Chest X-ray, PA view. Patient: 67 years old, sex M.
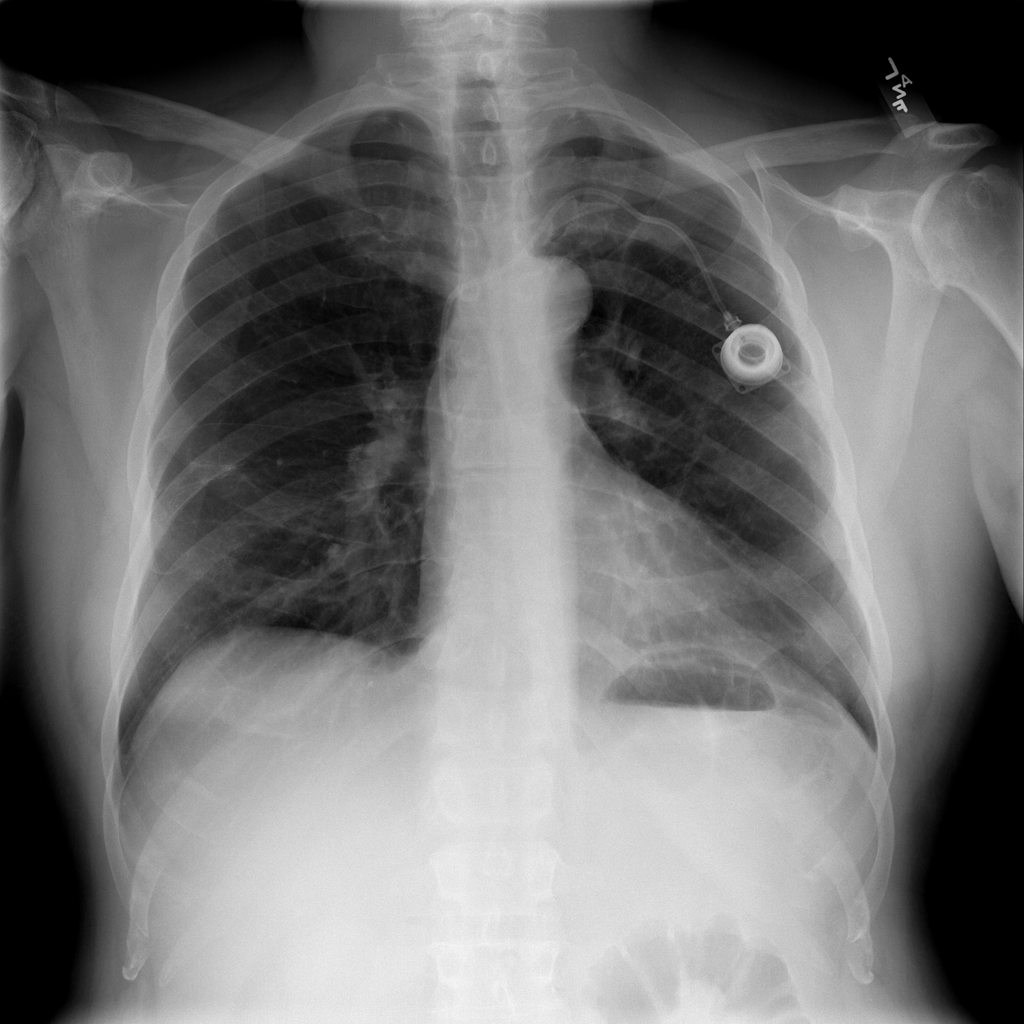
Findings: Nodule, Pleural_Thickening